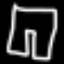
Label: pants